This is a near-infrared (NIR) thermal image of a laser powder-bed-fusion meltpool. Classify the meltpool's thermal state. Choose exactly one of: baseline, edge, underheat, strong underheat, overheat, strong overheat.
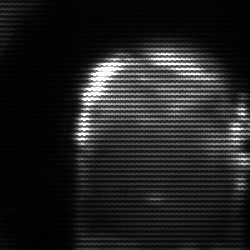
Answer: baseline